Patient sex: M
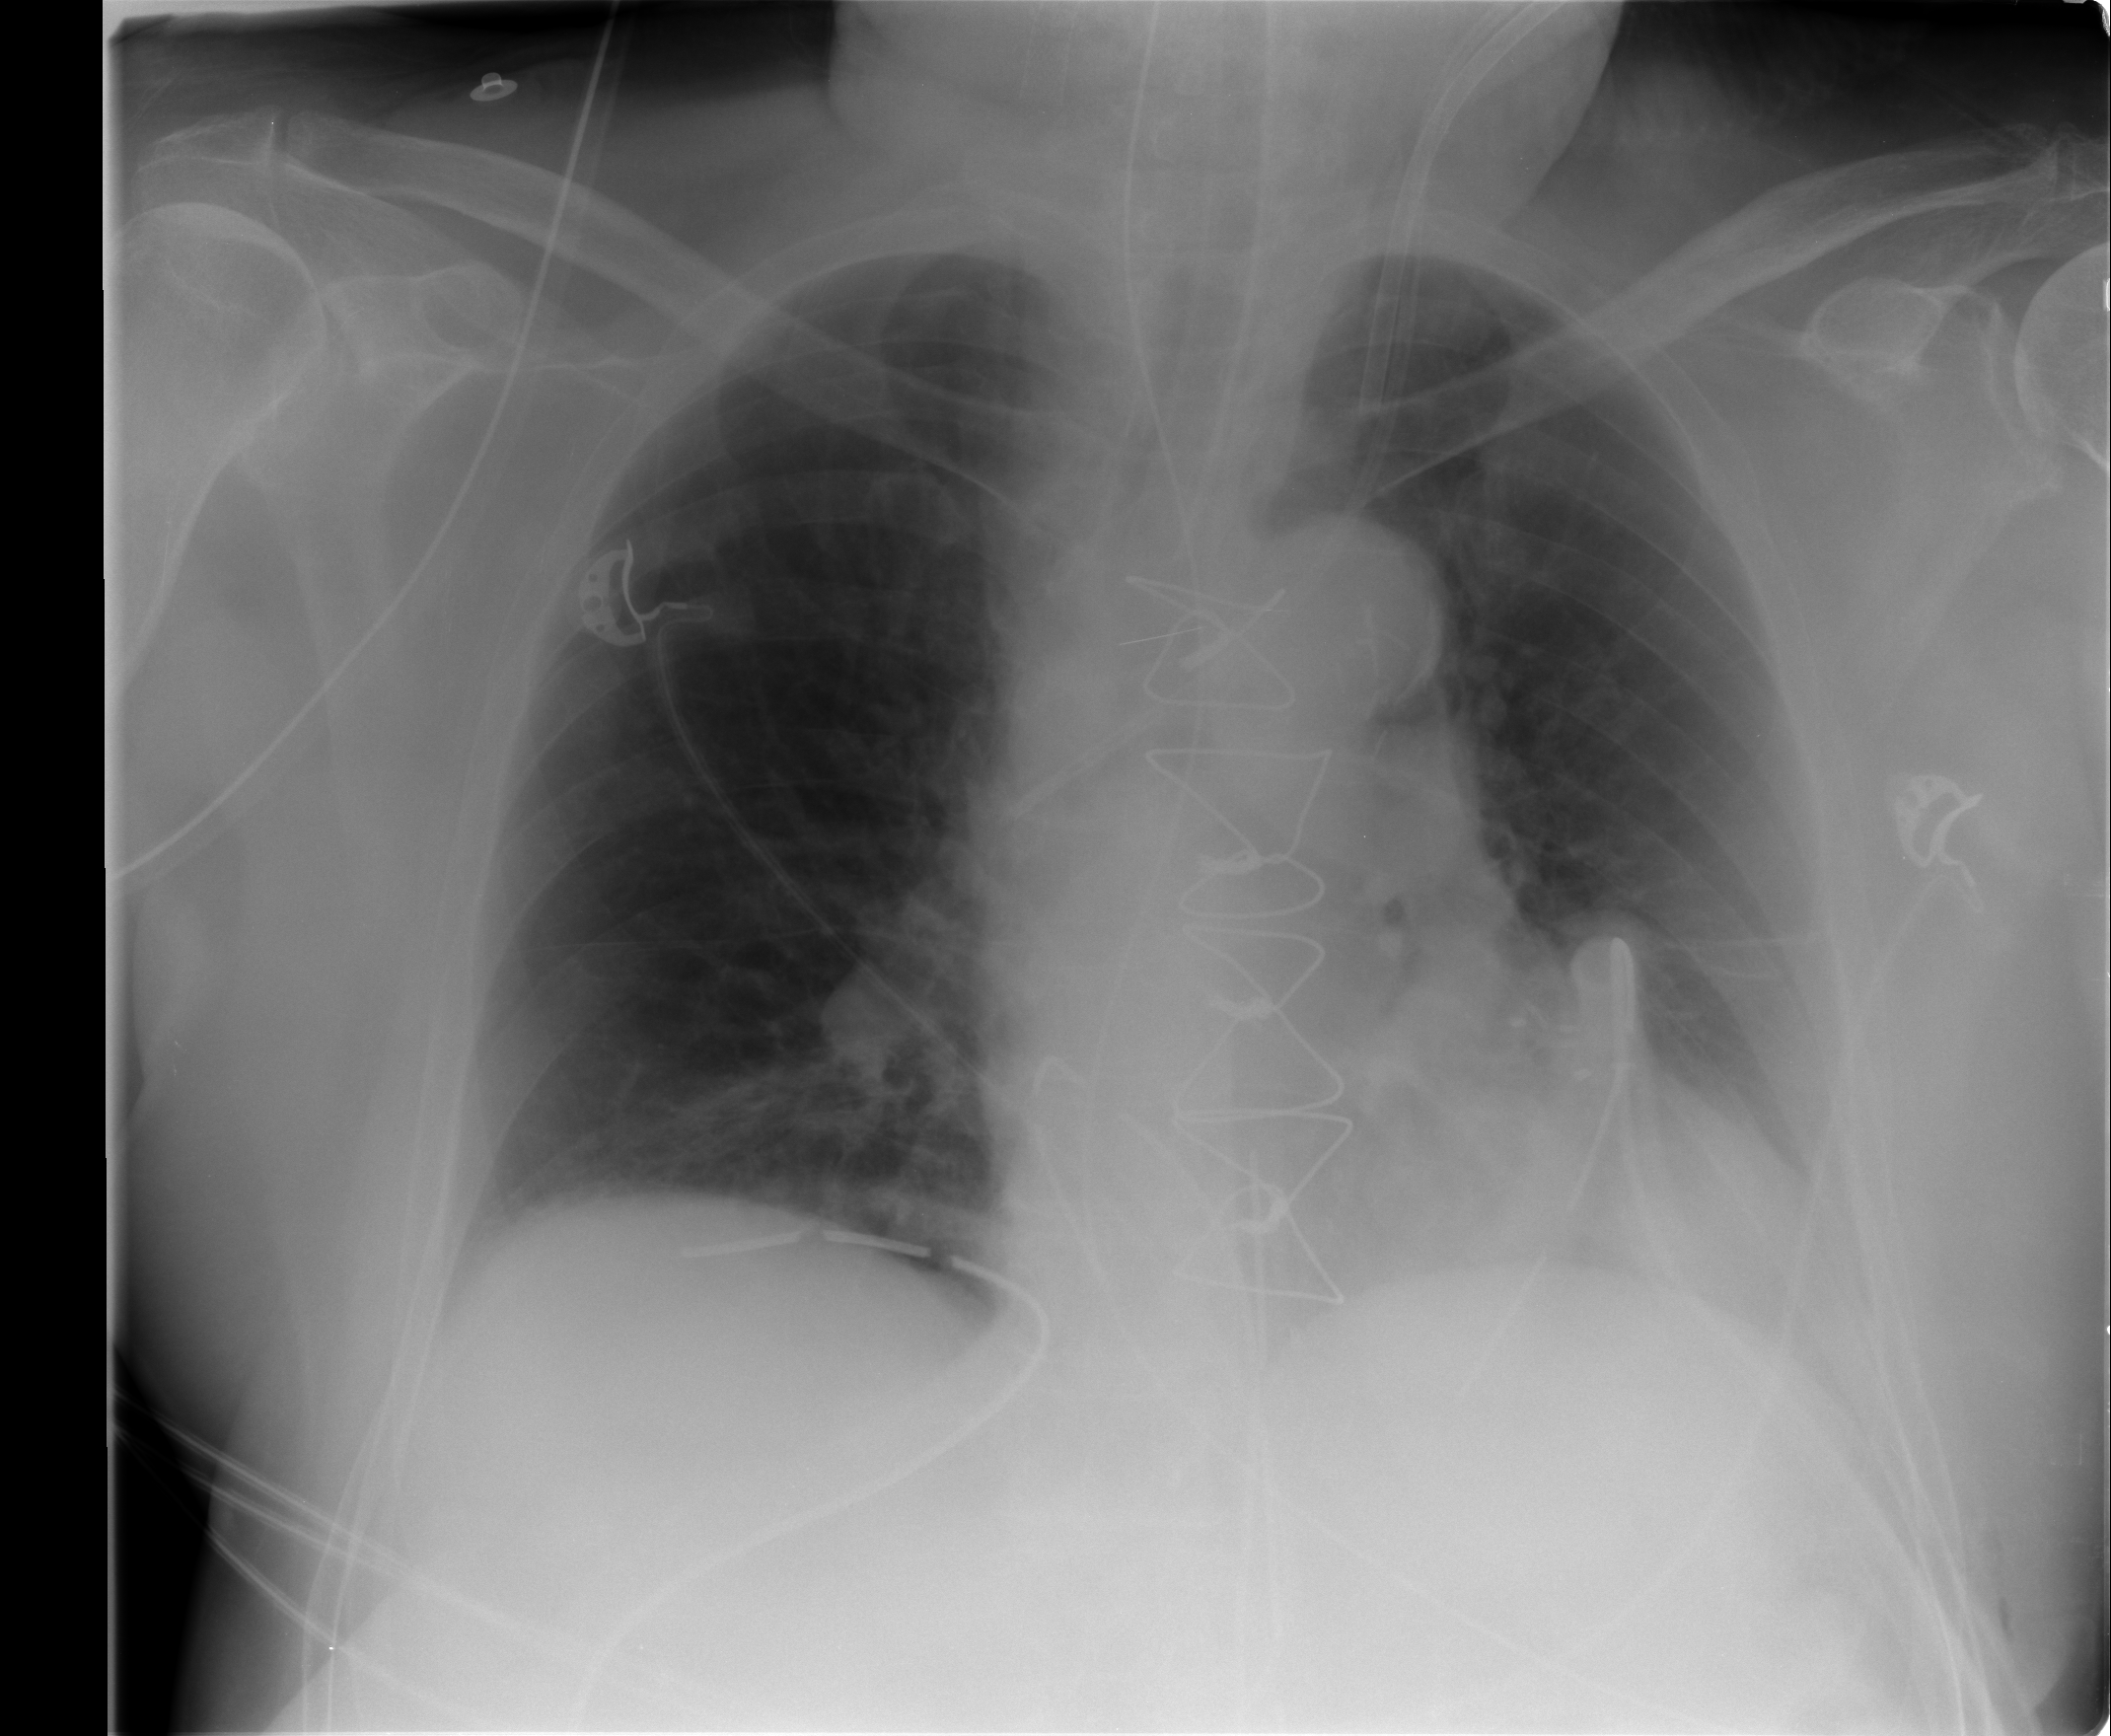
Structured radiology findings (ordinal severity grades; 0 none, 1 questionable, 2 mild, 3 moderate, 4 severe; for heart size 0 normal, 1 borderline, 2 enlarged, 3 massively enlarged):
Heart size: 0
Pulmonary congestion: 0
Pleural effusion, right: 0
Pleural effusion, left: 1
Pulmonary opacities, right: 0
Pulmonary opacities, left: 0
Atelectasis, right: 1
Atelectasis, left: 1